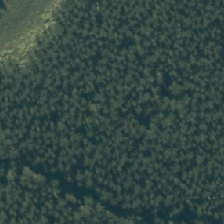
Land cover: harvested_forest